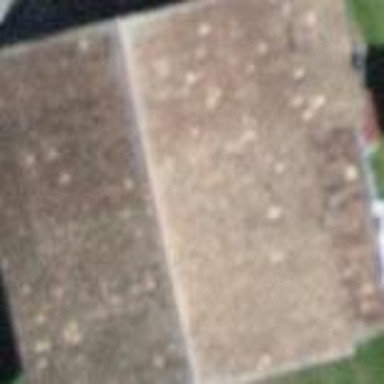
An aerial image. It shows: Barn.